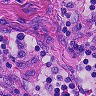
Metastatic tissue present: no